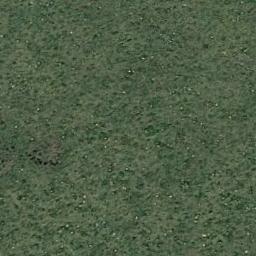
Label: meadow